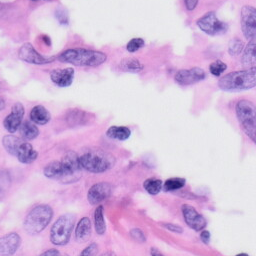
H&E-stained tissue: Skin